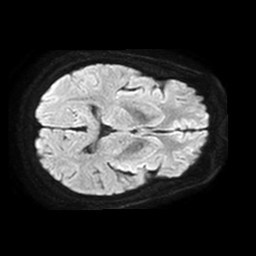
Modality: TRACE
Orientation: axial
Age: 55
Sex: female
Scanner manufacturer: philips
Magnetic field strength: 1.5 T
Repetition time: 3.514 s
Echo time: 0.07117 s